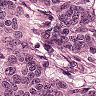
Metastatic tissue present: yes